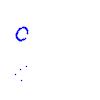
Particle: proton